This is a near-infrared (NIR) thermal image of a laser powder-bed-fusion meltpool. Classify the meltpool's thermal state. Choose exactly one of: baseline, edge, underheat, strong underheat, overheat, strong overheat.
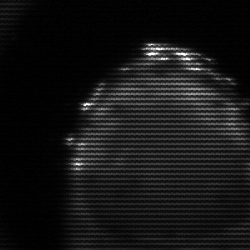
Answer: edge